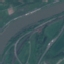
Land use / land cover class: River